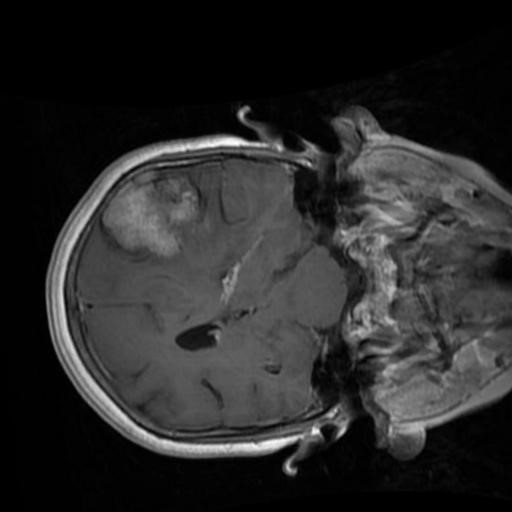
Label: brain_menin